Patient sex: F
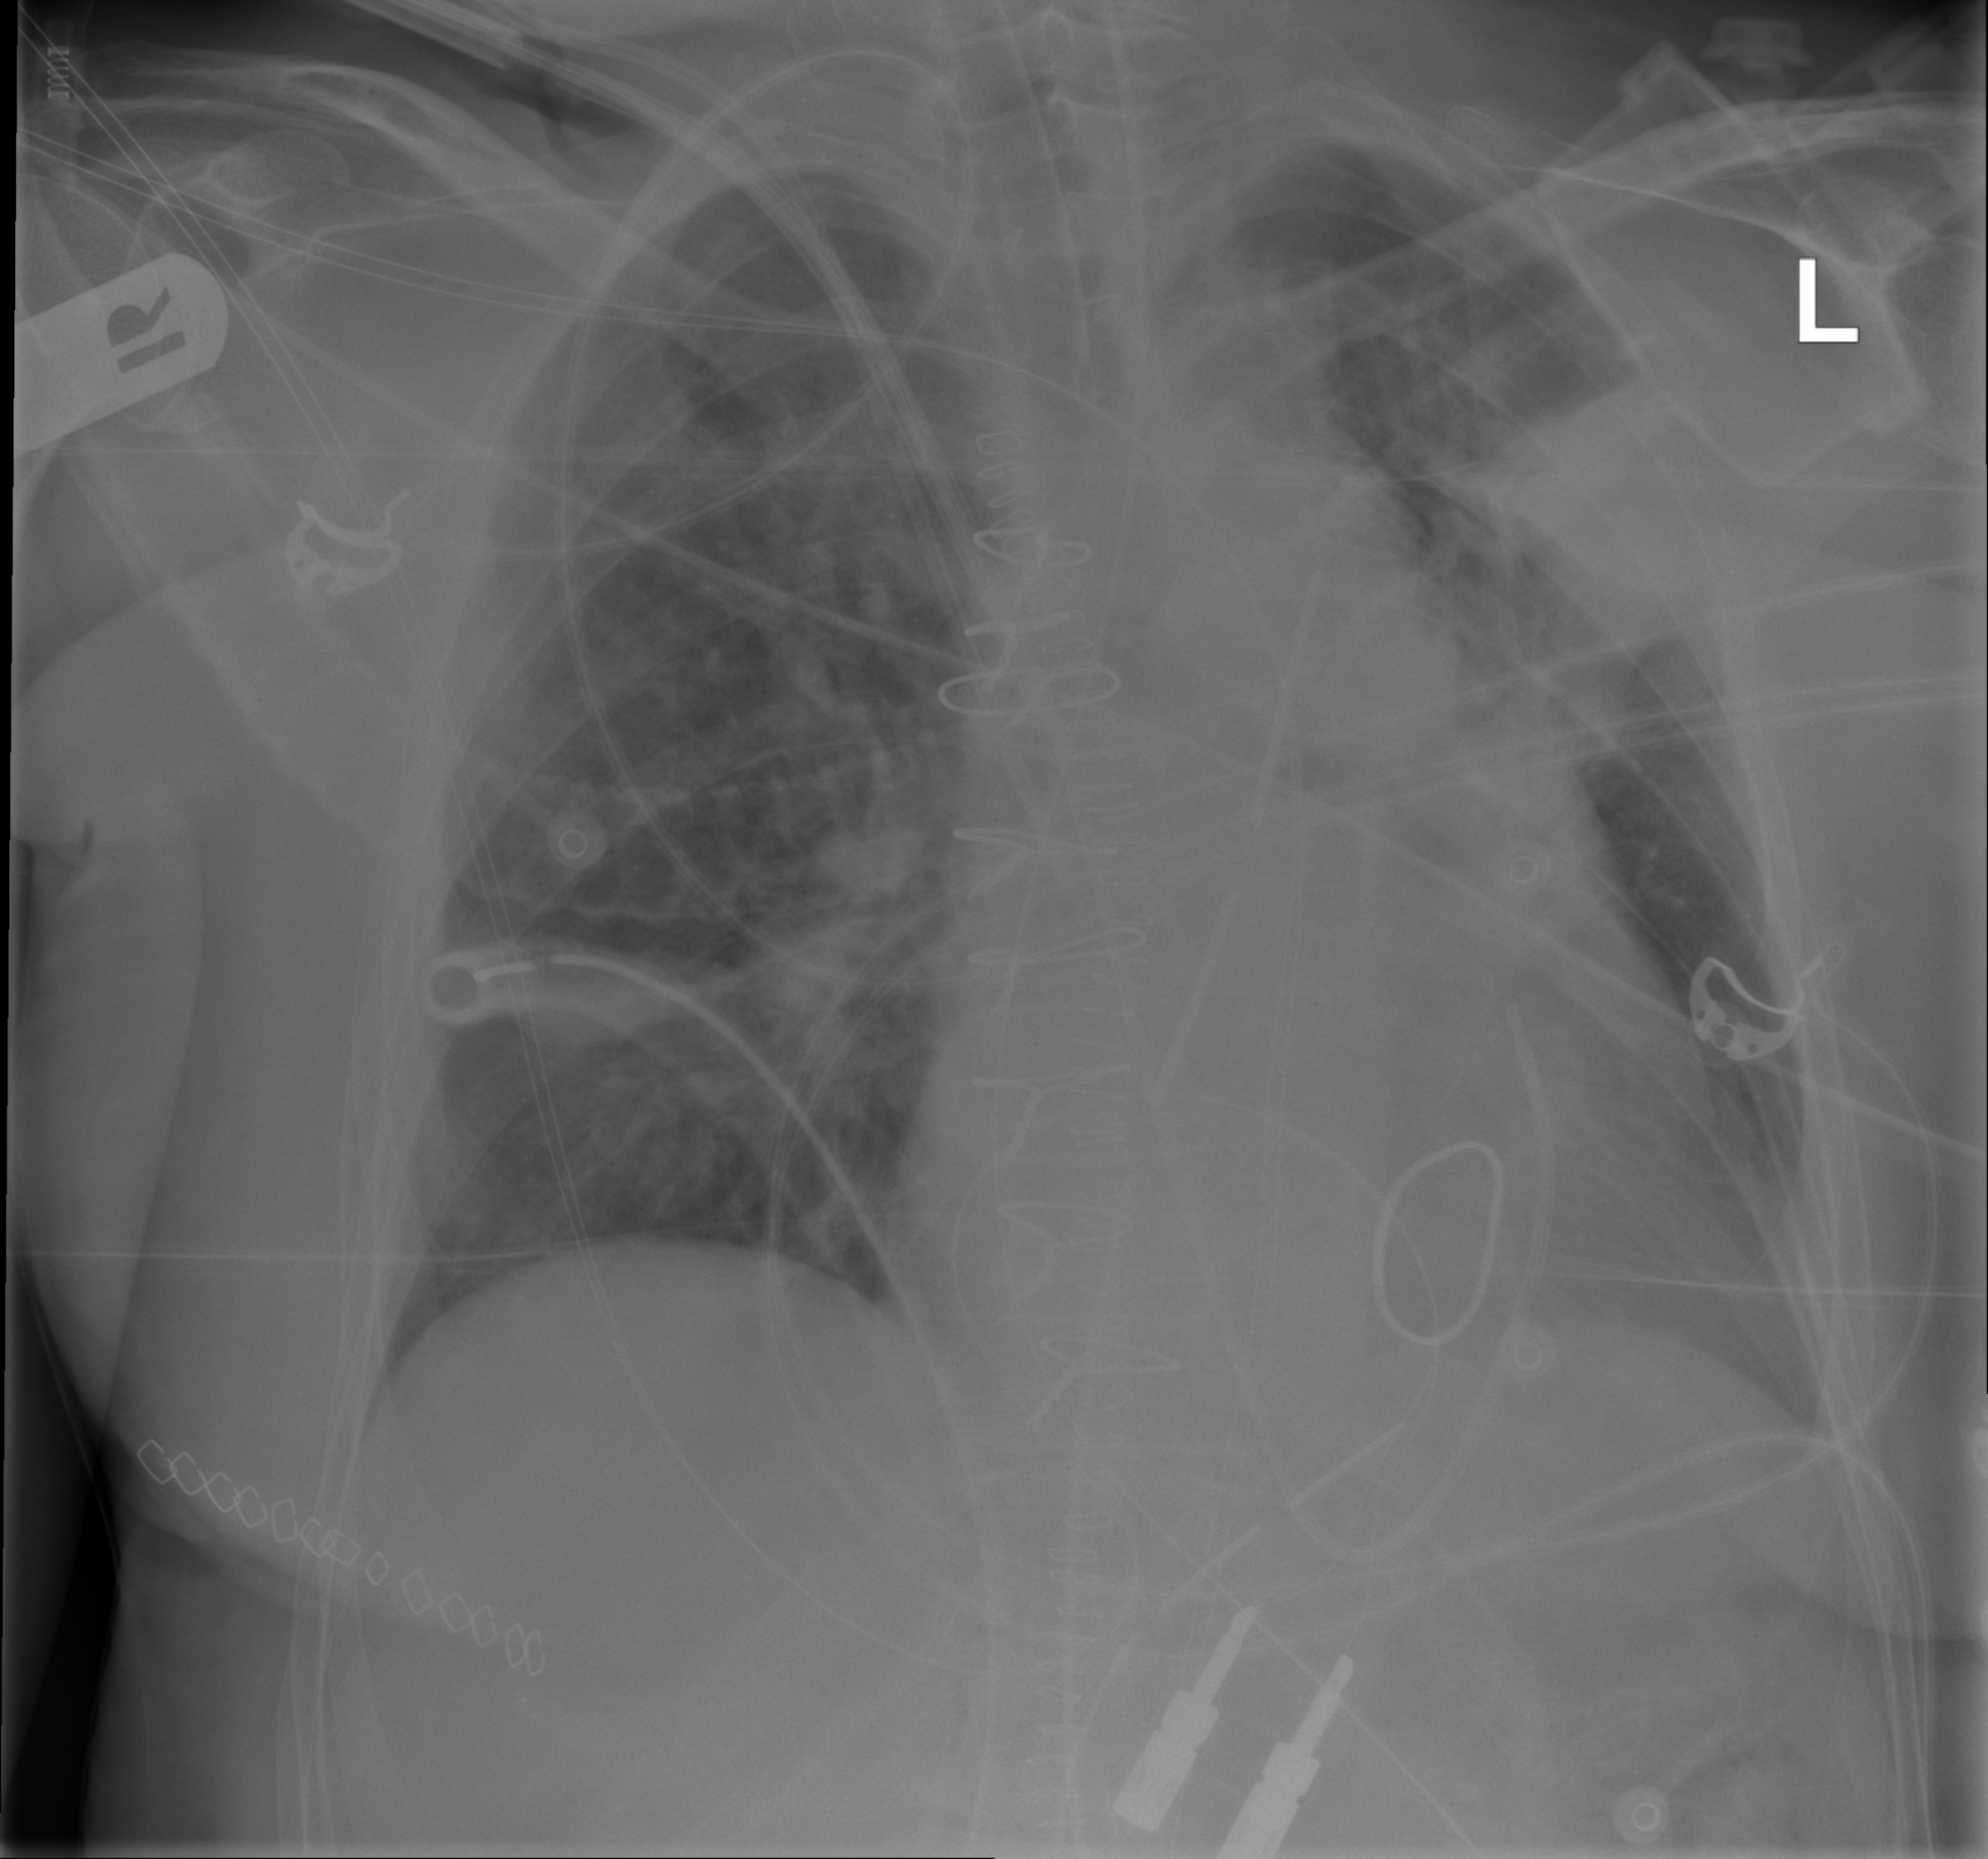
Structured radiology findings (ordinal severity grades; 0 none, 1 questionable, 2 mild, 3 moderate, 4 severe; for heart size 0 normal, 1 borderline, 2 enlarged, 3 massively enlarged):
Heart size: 2
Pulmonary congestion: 1
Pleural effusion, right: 0
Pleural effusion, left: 0
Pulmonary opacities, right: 0
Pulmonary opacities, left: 0
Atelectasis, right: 2
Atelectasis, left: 2